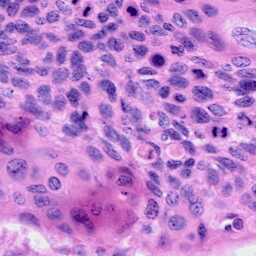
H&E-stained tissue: Cervix